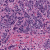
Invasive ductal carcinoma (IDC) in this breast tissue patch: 1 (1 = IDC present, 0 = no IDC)